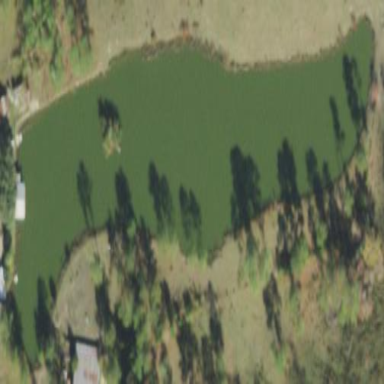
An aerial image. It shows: Reservoir of natural water.